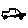
Label: car